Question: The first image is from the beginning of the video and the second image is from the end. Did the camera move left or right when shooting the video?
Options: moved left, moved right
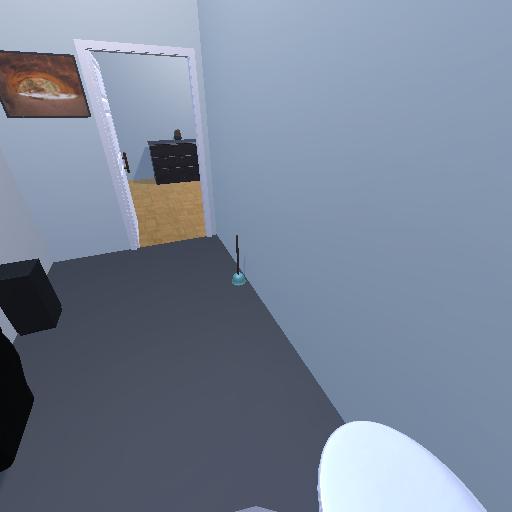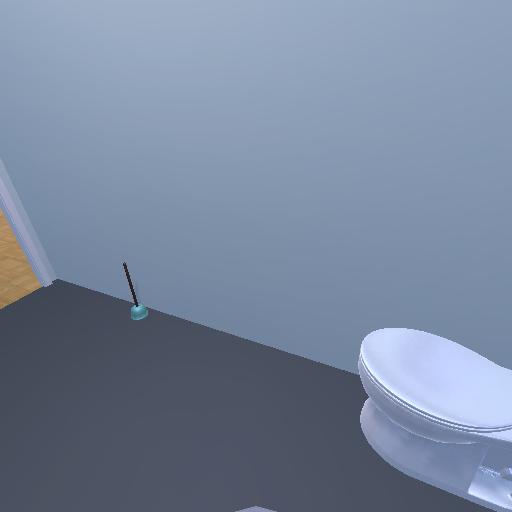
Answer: moved left